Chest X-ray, PA view. Patient: 39 years old, sex F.
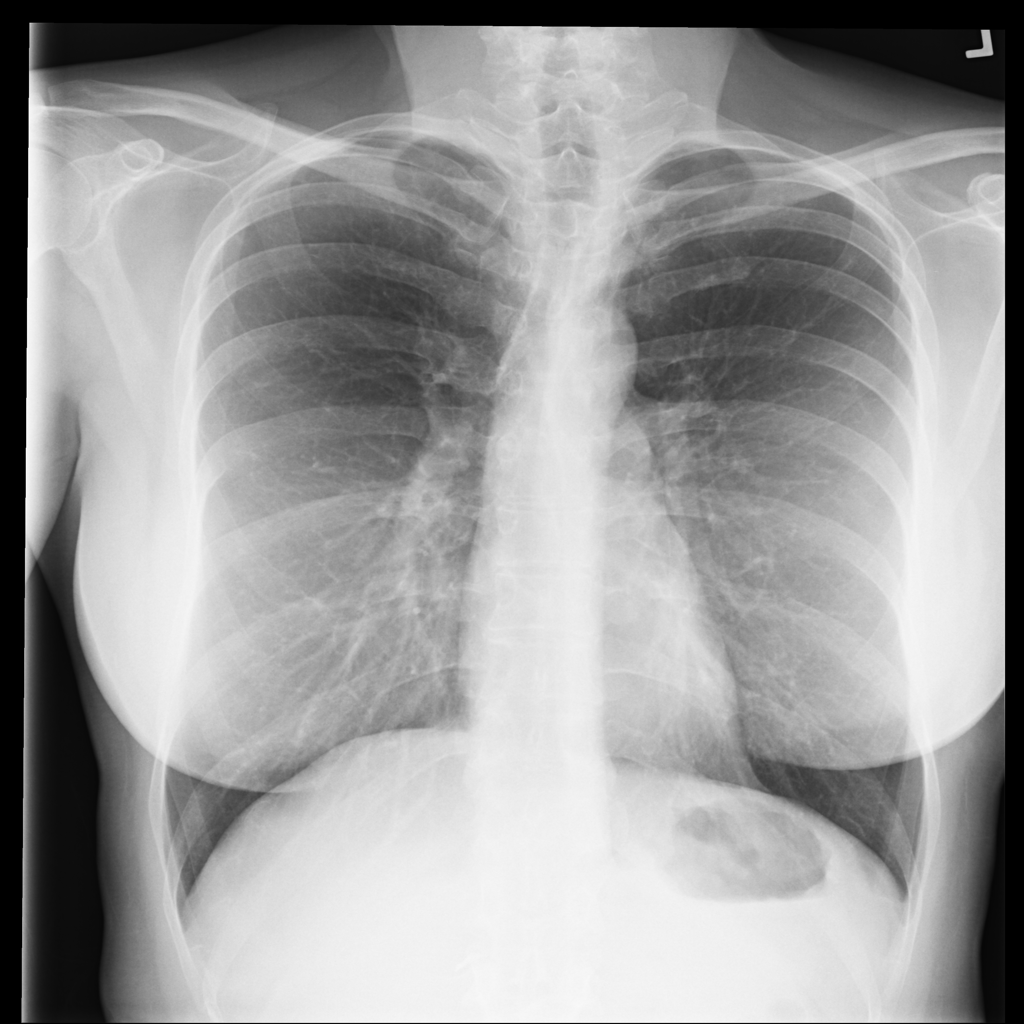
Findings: No Finding